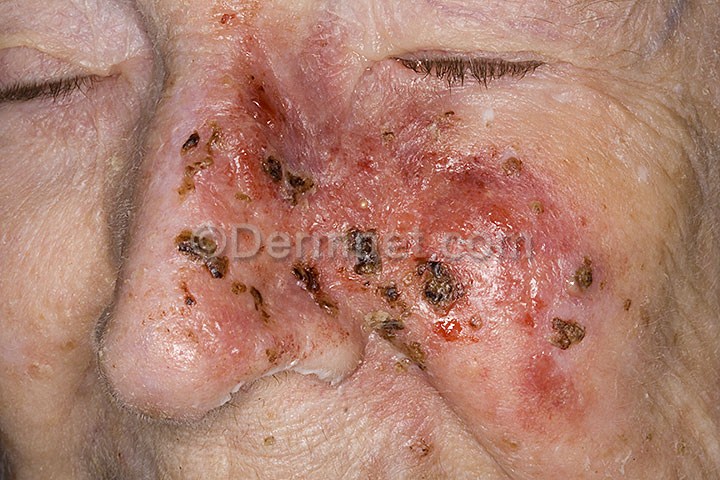
Disease: Actinic Keratosis Basal Cell Carcinoma and other Malignant Lesions